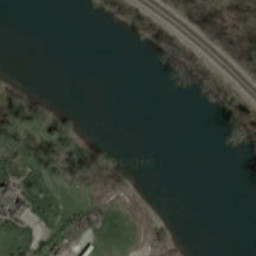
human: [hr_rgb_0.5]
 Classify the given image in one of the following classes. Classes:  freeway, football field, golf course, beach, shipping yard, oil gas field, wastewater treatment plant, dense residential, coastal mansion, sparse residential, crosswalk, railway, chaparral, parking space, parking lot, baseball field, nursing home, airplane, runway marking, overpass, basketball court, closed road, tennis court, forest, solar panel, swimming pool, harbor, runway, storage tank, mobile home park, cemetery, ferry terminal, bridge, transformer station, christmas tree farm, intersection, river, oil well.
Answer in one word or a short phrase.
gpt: river